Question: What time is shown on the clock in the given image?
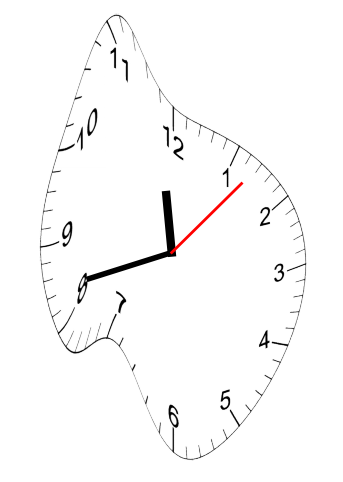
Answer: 11:42:07